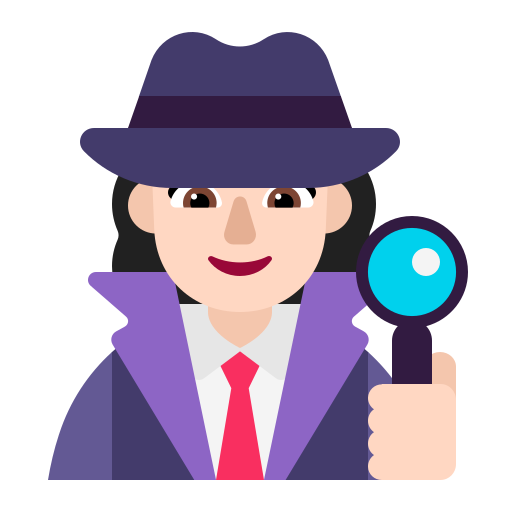
woman detective flat light